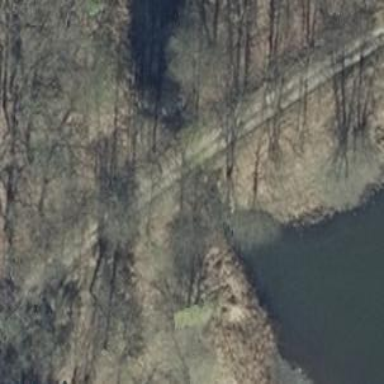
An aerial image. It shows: Abandoned railway bridge that is part of historic railway.